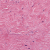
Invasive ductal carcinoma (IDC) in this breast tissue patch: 0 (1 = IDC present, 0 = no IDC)